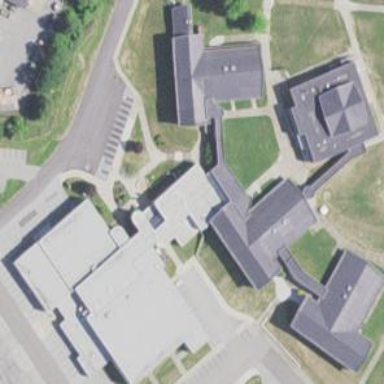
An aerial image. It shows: School building.